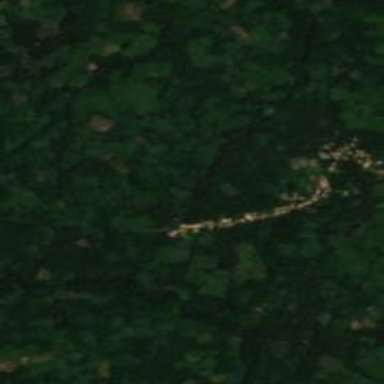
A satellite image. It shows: Trunk highway.